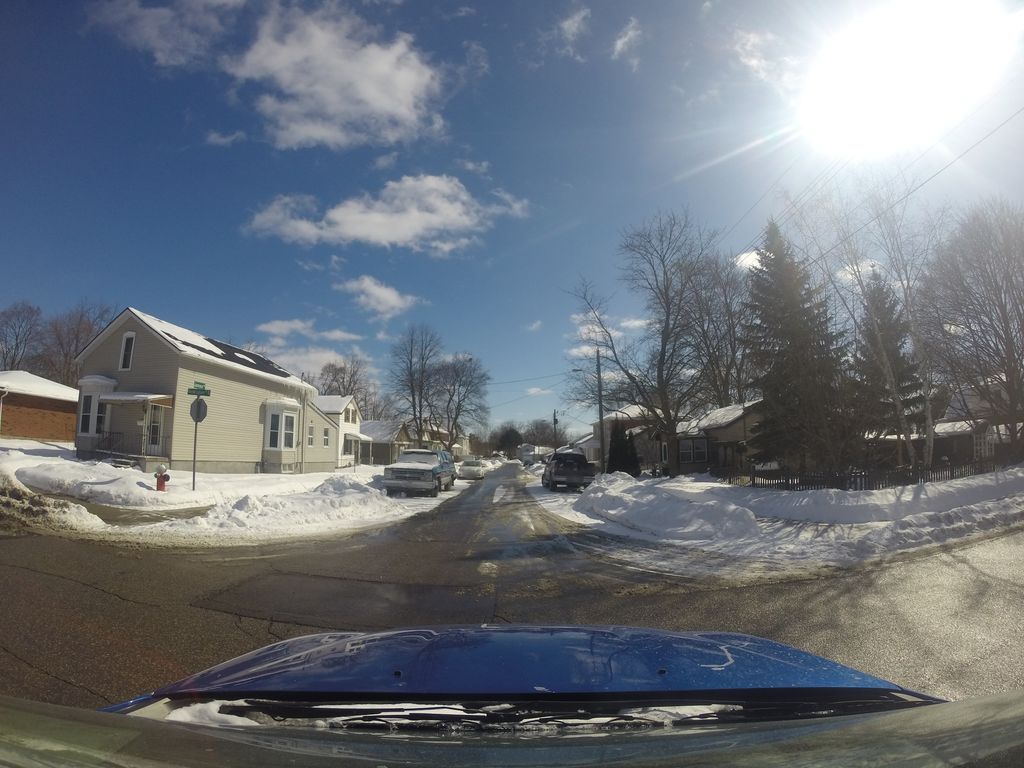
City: hamilton